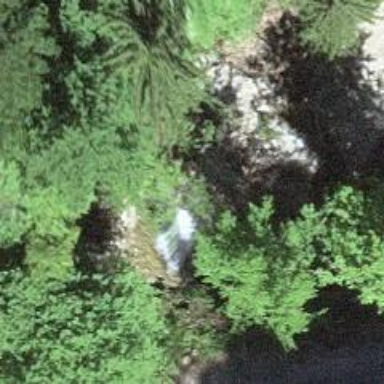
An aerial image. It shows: Beautiful waterfall in nature.